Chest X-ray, PA view. Patient: 51 years old, sex F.
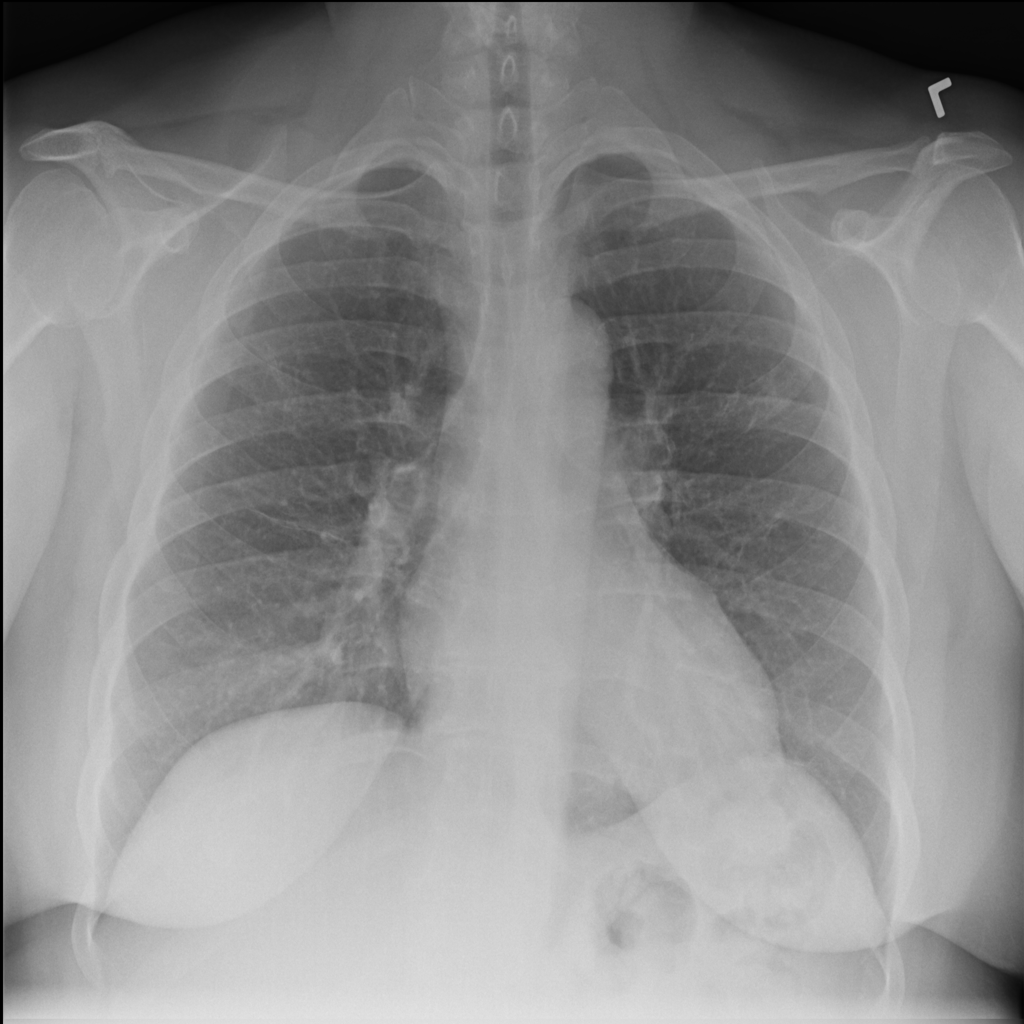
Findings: No Finding